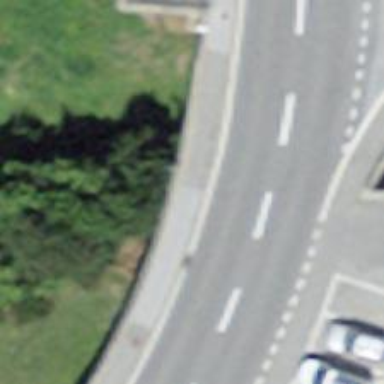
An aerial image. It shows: Sidewalk bridge over footway.